Field crop: maize
Growth stage: 2
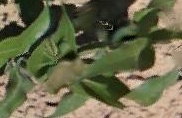
Species: maize